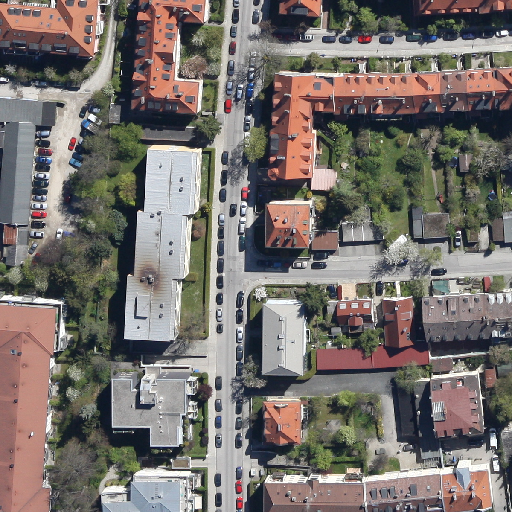
Referring expression: impervious surface